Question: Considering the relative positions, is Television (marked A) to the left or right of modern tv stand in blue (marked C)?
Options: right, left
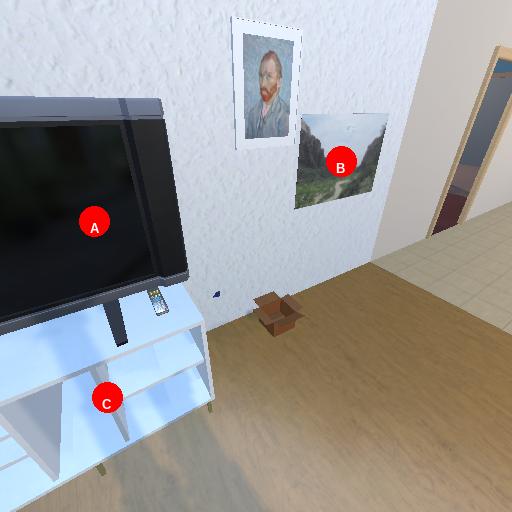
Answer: right